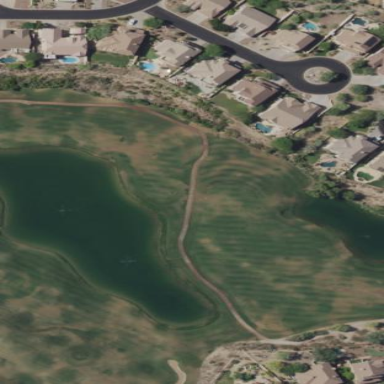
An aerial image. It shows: Picturesque scene of golf course with lateral water hazard.